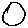
Label: circle